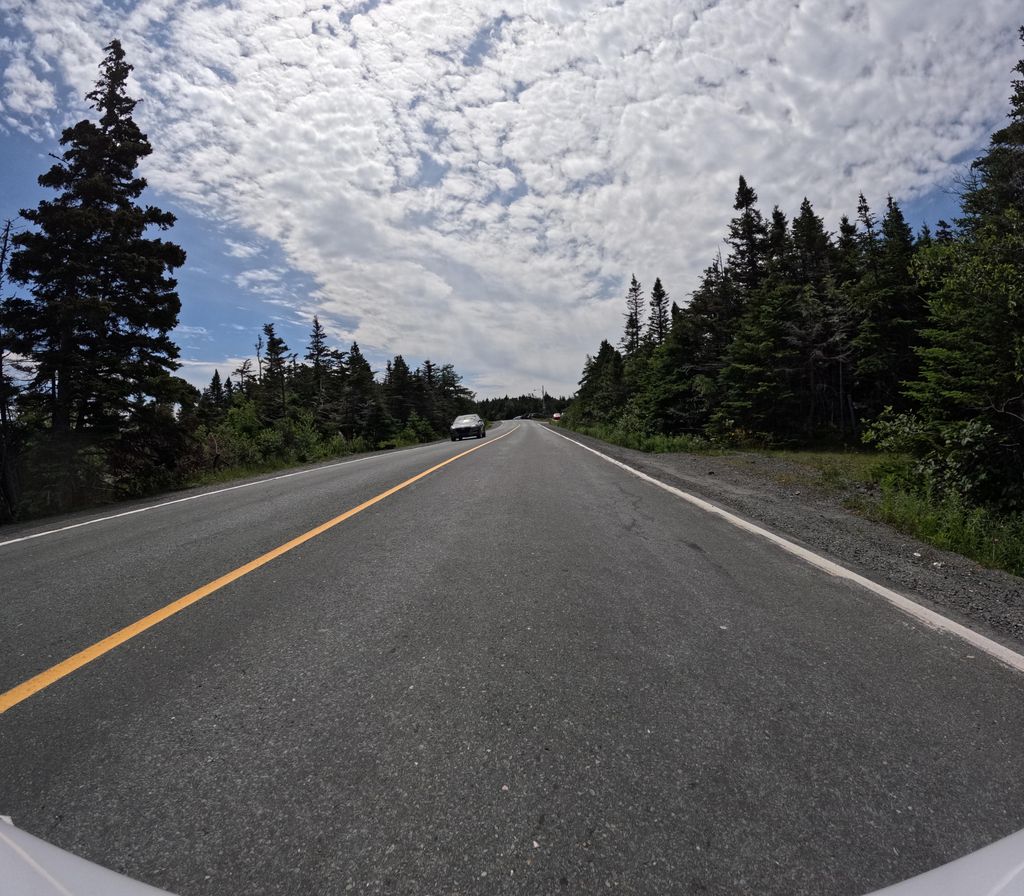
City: st_johns